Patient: sex F, age 72
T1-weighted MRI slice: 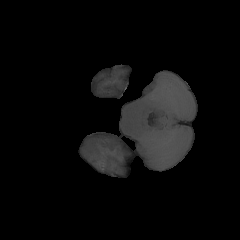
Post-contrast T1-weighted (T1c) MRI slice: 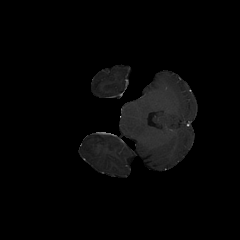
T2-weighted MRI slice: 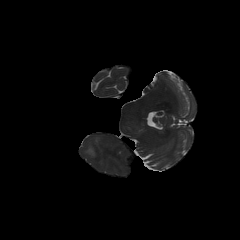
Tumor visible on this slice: yes
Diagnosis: Glioblastoma, IDH-wildtype
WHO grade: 4